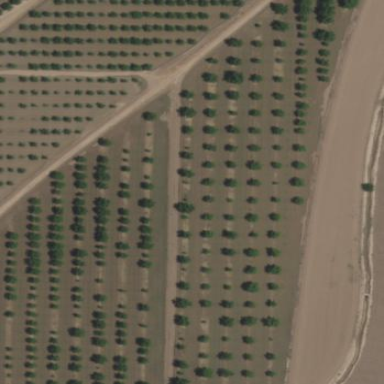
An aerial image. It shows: Orchard.